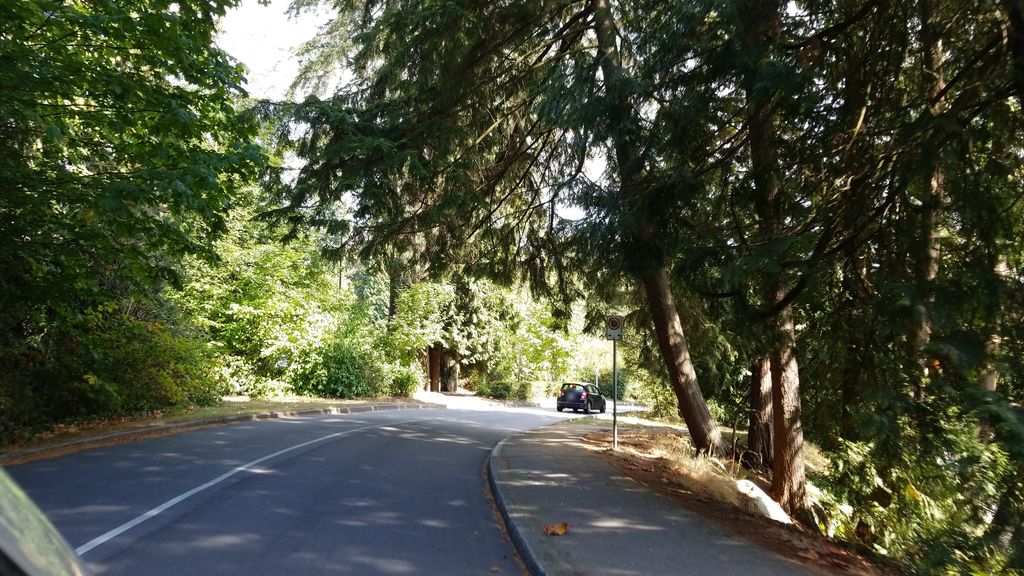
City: vancouver